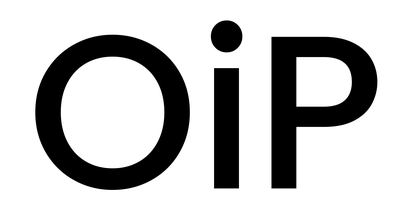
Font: Poppins-Medium